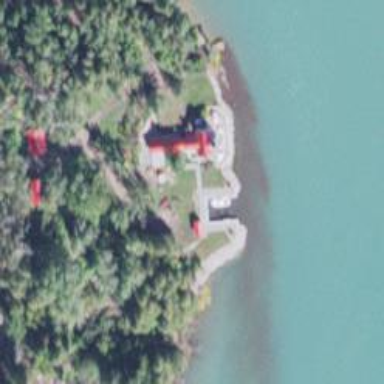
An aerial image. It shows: Lighthouse.